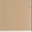
Piece: xx